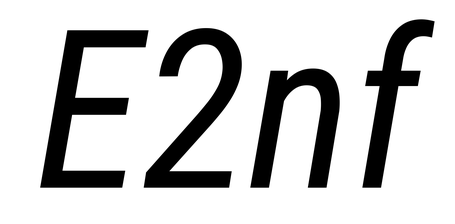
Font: Roboto-Italic_Condensed_Italic